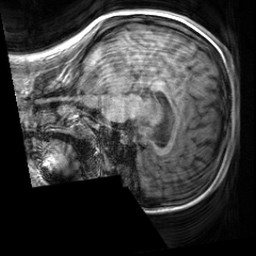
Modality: T1w
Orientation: sagittal
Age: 22
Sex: female
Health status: healthy
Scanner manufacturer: siemens
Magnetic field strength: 3 T
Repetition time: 2 s
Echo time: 0.00232 s